Question: As the title says, I am trying to disable some controls of a specific record based on the combobox value of that specific record. So when a User chooses A in their combobox field X will be enabled but if they press B in their combobox the field X will be disabled. The problem now is that all the fields/controls in the subform are linked. So if the user presses A in the first record all the Field X's are enabled and if they press B in the second record all the X's fields are disabled (also the first one).
Is it possible to disable just one specific record field (the one on which the combobox is being pressed).
What I have now in my VBA is:
'''
Public Sub SoortOnderdeelTekst_Click()
Select Case SoortOnderdeelTekst.Value
Case "Kozijnen", "Deuren", "Ramen", "Platen"
Me.BreedteTekst.Enabled = True
Me.BreedteTekst.SetFocus
Me.Lengte.Enabled = False
Case "Glaslijsten", "Zetwerk", "Onderdelen"
Me.Lengte.Enabled = True
Me.Lengte.SetFocus
Me.BreedteTekst.Enabled = False
End Select
End Sub
'''
An image to make it clearer:

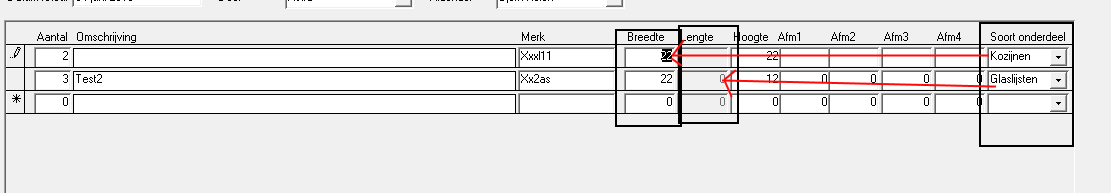
Answer: You can achieve this using conditional formatting, there is an 'Enabled' property.
Open the form in design view, select the control you wish to conditionally disable and on the ribbon go to Format -> Conditional Formatting and in the rule settings it is the tiny icon on the bottom right.
Either write the condition directly or create a field behind the view that would return TRUE/FALSE, which would be easier to manage, in my opinion.